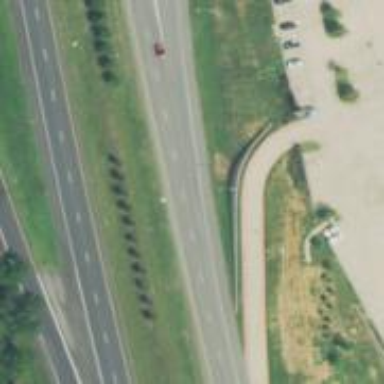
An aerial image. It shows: Motorway junction.